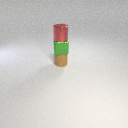
small green metal cube above small brown rubber cylinder